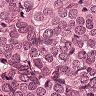
Metastatic tissue present: yes